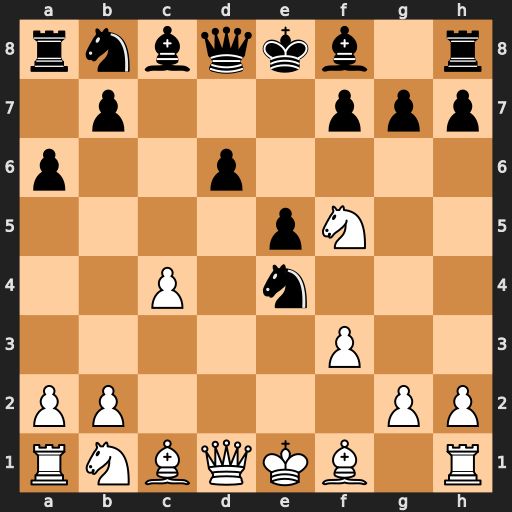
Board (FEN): rnbqkb1r/1p3ppp/p2p4/4pN2/2P1n3/5P2/PP4PP/RNBQKB1R
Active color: w
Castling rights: KQkq
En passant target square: -
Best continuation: fxe4 Bxf5 exf5